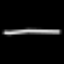
Label: line